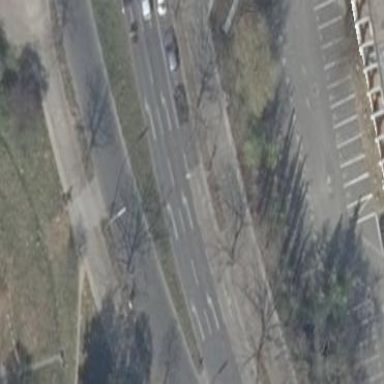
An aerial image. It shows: Traffic island covered with grass.